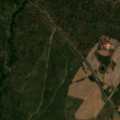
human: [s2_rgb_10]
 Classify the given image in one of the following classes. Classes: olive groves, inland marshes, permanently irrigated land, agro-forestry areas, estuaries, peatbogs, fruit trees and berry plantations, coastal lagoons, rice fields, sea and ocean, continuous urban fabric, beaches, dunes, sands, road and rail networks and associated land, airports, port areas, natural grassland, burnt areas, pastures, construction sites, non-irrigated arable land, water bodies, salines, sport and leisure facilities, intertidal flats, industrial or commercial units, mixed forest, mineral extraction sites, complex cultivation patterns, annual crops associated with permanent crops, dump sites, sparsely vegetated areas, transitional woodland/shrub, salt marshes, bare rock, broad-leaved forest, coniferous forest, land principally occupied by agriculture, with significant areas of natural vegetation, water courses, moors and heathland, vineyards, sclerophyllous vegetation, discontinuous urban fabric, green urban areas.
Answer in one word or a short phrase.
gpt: continuous urban fabric